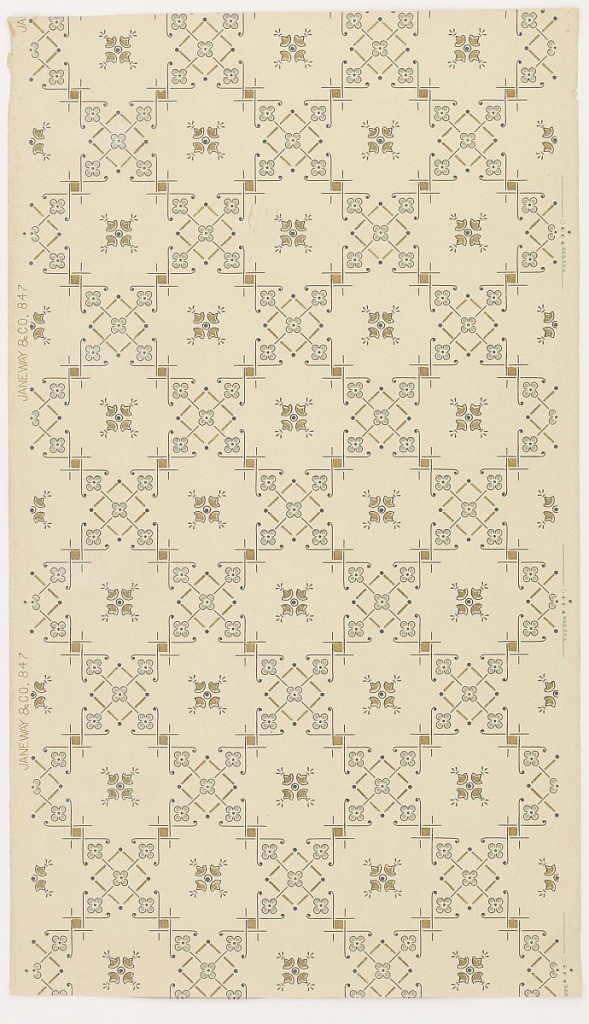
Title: Ceiling paper
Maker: Janeway & Co. Inc., New Brunswick, New Jersey, 1848 - 1914
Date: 1905–1915
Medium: Machine-printed paper, liquid mica
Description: Trellis design ceiling paper with open square cells with alternating decoration of either a single, stylized four-petal blossom in the center or a diamond shape with a small quatrefoil in its center and one quatrefoil in each corner. Pattern is rendered in stencil-like detail, and printed in gold, gray and blue on khaki ground.